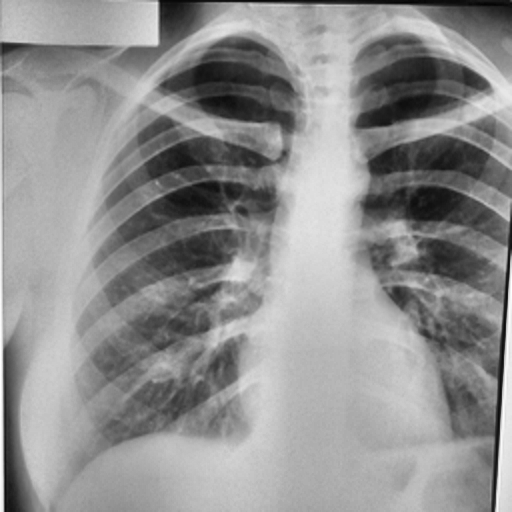
Finding: TUBERCULOSIS